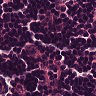
Metastatic tissue present: no